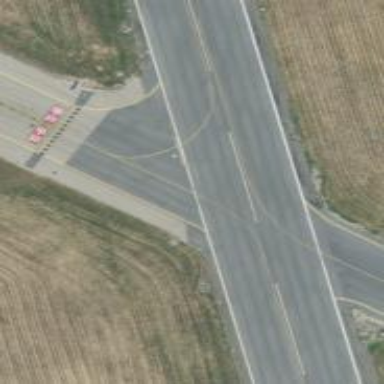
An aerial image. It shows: Runway surface made of asphalt at airport.